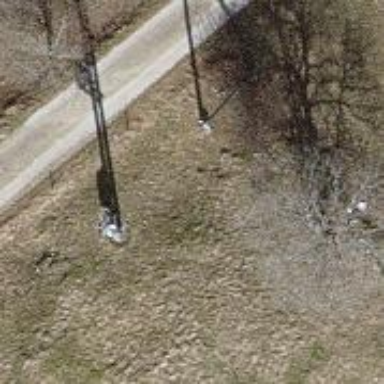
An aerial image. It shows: Distribution transformer on power pole.